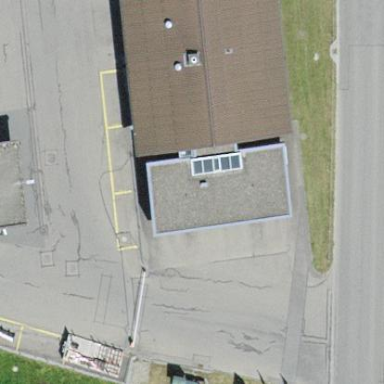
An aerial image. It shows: Office building.